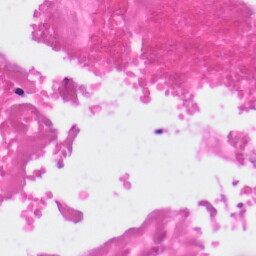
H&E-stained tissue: Skin